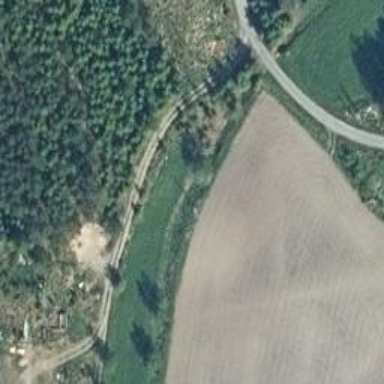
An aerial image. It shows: Unclassified road.